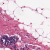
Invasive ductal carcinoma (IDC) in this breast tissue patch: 0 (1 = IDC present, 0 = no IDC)